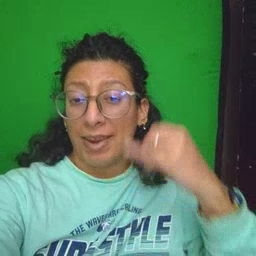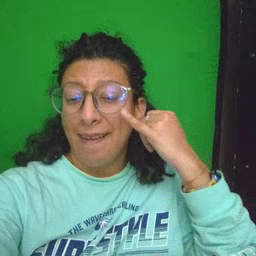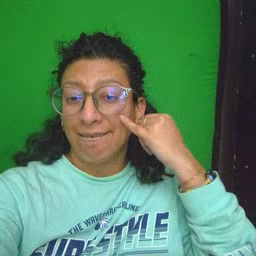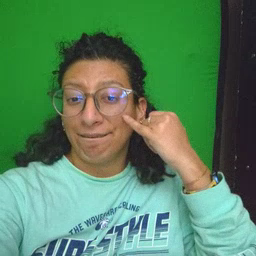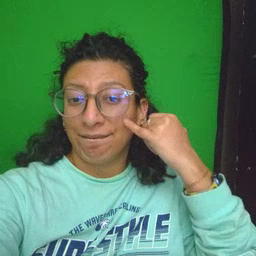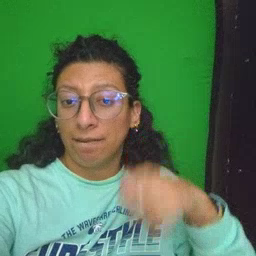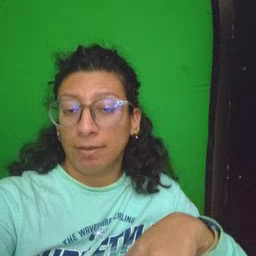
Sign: if